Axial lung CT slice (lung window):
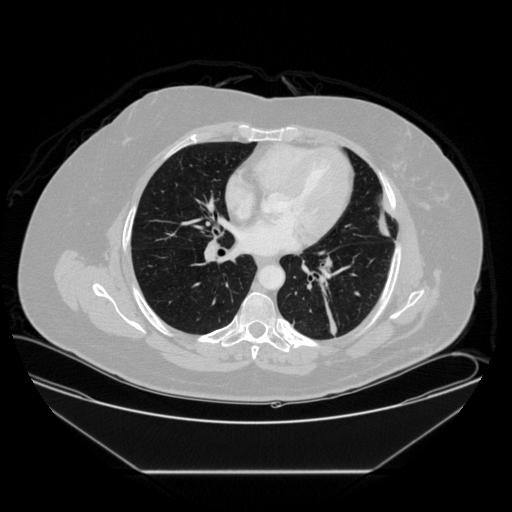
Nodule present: no